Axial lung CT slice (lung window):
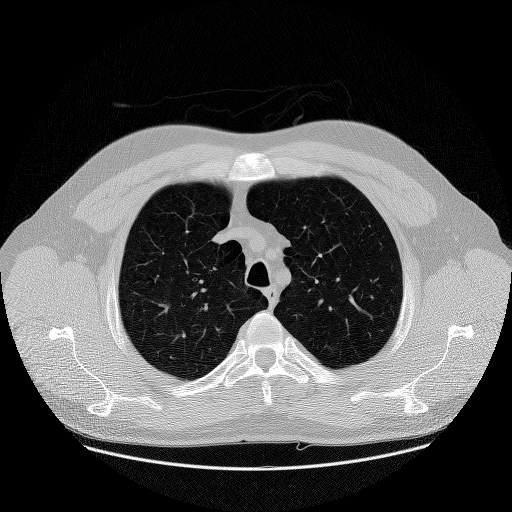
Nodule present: no